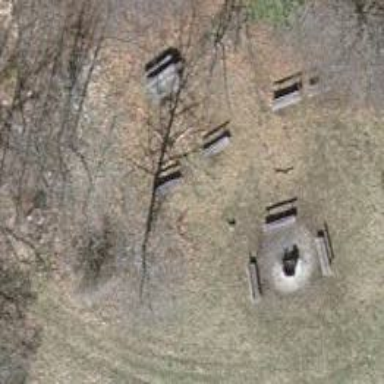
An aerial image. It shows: Bench for seating.